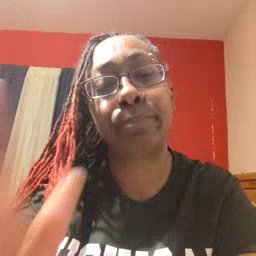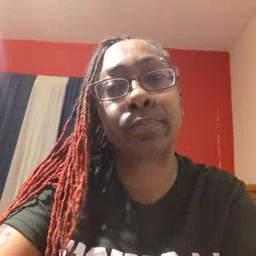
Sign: nap